Question: I can't seem to get my Android applications to compile due to a really annoying exception from Android Studio:

'''
Execution failed for task ':myapp-services:compileDebugJava'.
Cannot find System Java Compiler. Ensure that you have installed a JDK (not just a JRE) and configured your JAVA_HOME system variable to point to the according directory.
'''
I'm on Ubuntu 12.04, and I'm running Oracle's Java 7 JRE/JDK.
In '~/.bashrc':
'''
export JAVA_HOME="/usr/lib/jvm/java-7-oracle/"
'''
In 'android-studio/bin/studio.sh':
'''
export JAVA_HOME="/usr/lib/jvm/java-7-oracle/"
'''
Output of 'javac -version':
'''
javac 1.7.0_51
'''
Output of 'java -version':
'''
java version "1.7.0_51"
Java(TM) SE Runtime Environment (build 1.7.0_51-b13)
Java HotSpot(TM) 64-Bit Server VM (build 24.51-b03, mixed mode)
'''
Output of 'printenv JAVA_HOME':
'''
/usr/lib/jvm/java-7-oracle
'''
Output of 'which javac':
'''
/usr/bin/javac
'''
I have also logged out and logged back in again to my session.
I'm really not sure what I'm missing here. Why can't Android Studio compile my application?
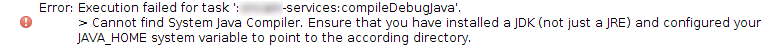
Answer: I found a solution in <URL>:
'''
rm ~/.AndroidStudioPreview/config/options/jdk.table.xml
'''
What seems to have happened is that something was configured for a previous version of Android Studio and this configuration lived too long :)